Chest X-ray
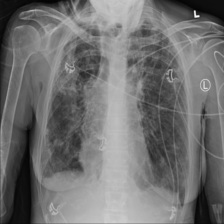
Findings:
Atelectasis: negative
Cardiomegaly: negative
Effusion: negative
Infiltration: negative
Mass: negative
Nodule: negative
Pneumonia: negative
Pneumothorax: negative
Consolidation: negative
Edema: negative
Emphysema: negative
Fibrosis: negative
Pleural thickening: negative
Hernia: negative